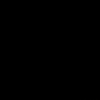
Label: space